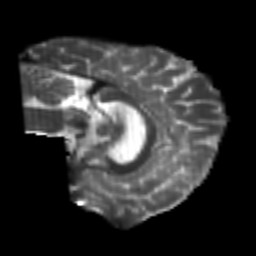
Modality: T2w
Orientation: sagittal
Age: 24
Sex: female
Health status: healthy
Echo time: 0.074 s